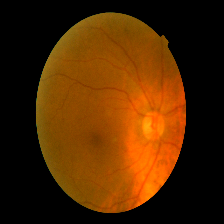
Diabetic retinopathy grade: Mild